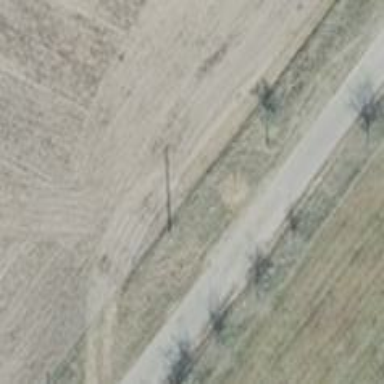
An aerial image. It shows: Minor power line.